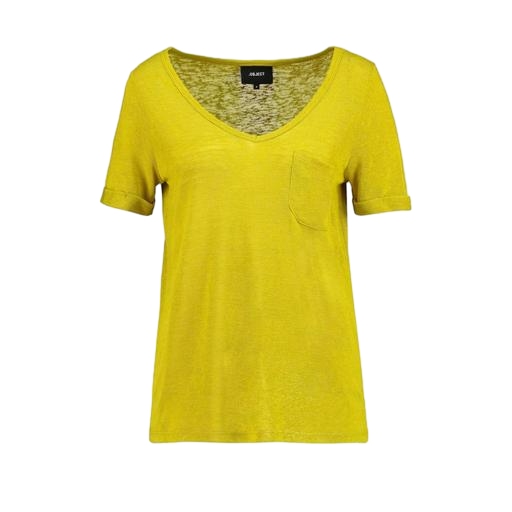
yellow chest pocket v-neck tee, yellow scoop tee, yellow v neck mesh tee, white background